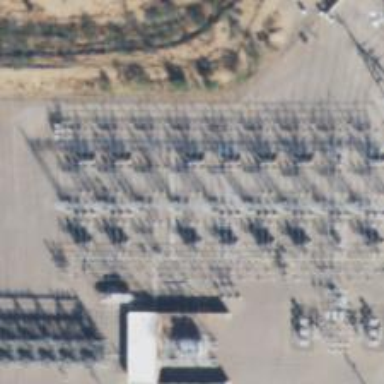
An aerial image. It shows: Switch used for power control.